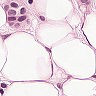
Metastatic tissue present: yes